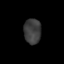
Tissue: skin
Cell type: Epithelial cells
Senescence score: 0.276
Nuclear area (px): 425
Mean DAPI intensity: 60.974